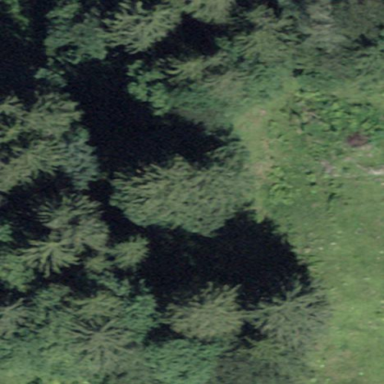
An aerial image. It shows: Forest area.